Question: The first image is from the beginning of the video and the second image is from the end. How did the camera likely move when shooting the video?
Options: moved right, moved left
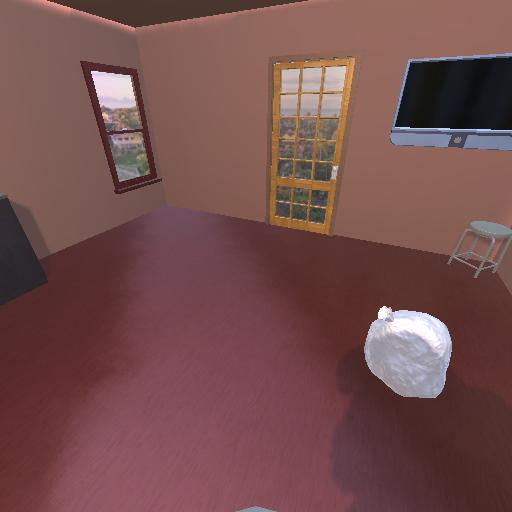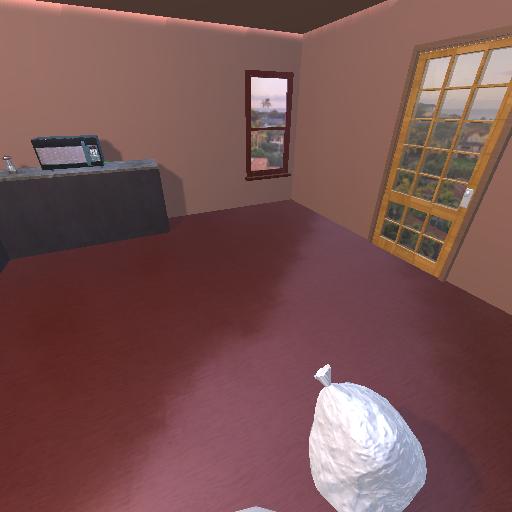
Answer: moved right